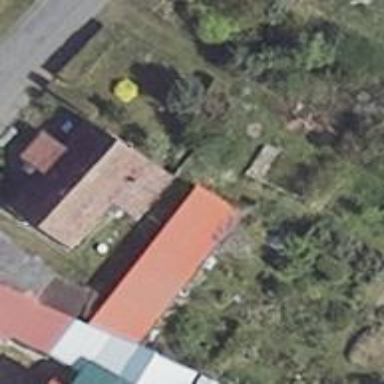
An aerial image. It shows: Shed building.